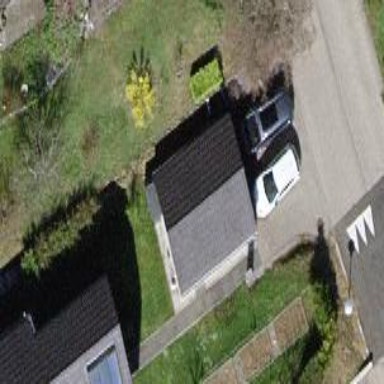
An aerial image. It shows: Garage building.